Question: I am trying to write Verilog HDL behavioral description of the machine specified in the state diagram below.

I am using 'if-else' statements inside a 'case' statement, and this gives me syntax errors regarding those lines. Do you see what the problem is?
My code is attached below:
'''
module foo(y_out, state, x_in, clk, reset);
input x_in, clk, reset;
output reg y_out;
parameter s0 = 3'b000, s1 = 3'b001, s2 = 3'b010, s3 = 3'b011, s4 = 3'b100;
output reg[2:0] state;
reg[2:0] next_state;
always @(posedge clk) begin
if(reset == 1'b0) state <= s0;
else state <= next_state;
end
always @(state, x_in) begin
y_out = 0;
next_state = s0;
case(state, x_in)
s0:
if (!x_in) begin
next_state = s3;
y_out = 1'b0;
end
else begin
next_state = s4;
y_out =1'b1;
end
s1:
if (!x_in) begin
next_state = s1;
y_out = 1'b0;
end
else begin
next_state = s4;
y_out =1'b1;
end
s2: if (!x_in) begin
next_state = s2;
y_out = 1'b0;
end
else begin
next_state = s0;
y_out =1'b1;
end
s3: if (!x_in) begin
next_state = s1;
y_out = 1'b0;
end
else begin
next_state = s2;
y_out =1'b1;
end
s4: if (!x_in) begin
next_state = s2;
y_out = 1'b0;
end
else begin
next_state = s3;
y_out =1'b0;
end
default begin
next_state = s0;
y_out = 1'b0;
end
endcase
end
endmodule
module t_foo;
wire t_y_out, t_state;
reg t_x_in, t_clock, t_reset;
foo M1(t_y_out, t_state, t_x_in, t_clock, t_reset);
initial #200 $finish;
initial begin
t_reset = 0;
t_clock = 0;
#5 t_reset = 1;
repeat (16)
#5 t_clock = ~t_clock;
end
initial begin
t_x_in = 0;
#15 t_x_in = 1;
repeat (8)
#10 t_x_in = ~t_x_in;
end
initial begin
$monitor("ABC: %d, x_in: %d, Clock: %d, Reset: %d", state, t_x_in, t_clock, t_reset);
$dumpfile("5_41_wv.vcd");
$dumpvars;
end
endmodule
'''
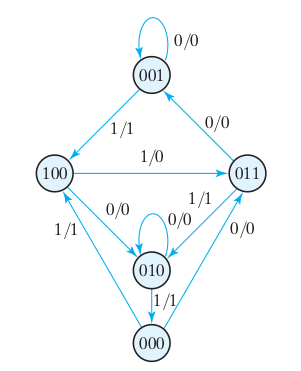
Answer: Change:
'''
case(state, x_in)
'''
to:
'''
case(state)
'''
That fixes a compile error for me. The case items in your code only depend on your state parameters, not 'x_in'.
I also get a compile error in your testbench module. To fix it, change:
'''
$monitor("ABC: %d, x_in: %d, Clock: %d, Reset: %d", state, t_x_in, t_clock, t_reset);
'''
to:
'''
$monitor("ABC: %d, x_in: %d, Clock: %d, Reset: %d", t_state, t_x_in, t_clock, t_reset);
'''
And fix a warning by changing:
'''
wire t_y_out, t_state;
'''
to:
'''
wire t_y_out;
wire [2:0] t_state;
'''